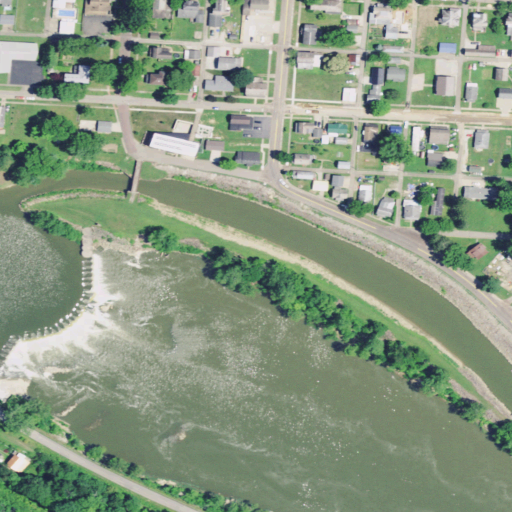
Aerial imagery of island in Ohio named McConnells Island containing medium intensity development, low intensity development, open water, high intensity development, open development, and deciduous forest